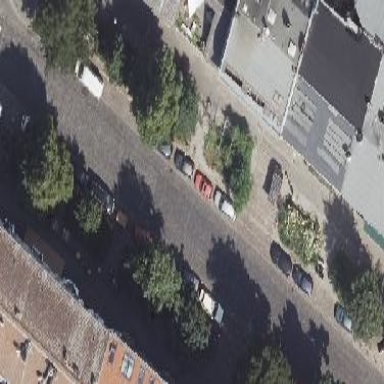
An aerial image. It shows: Street-side parking area with sett surface.